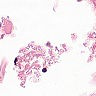
Metastatic tissue present: no